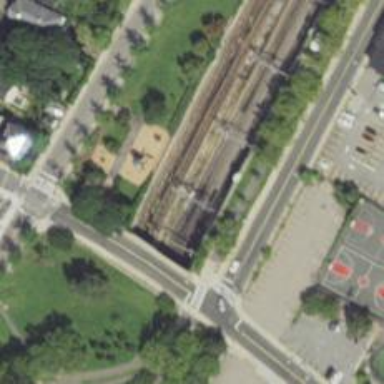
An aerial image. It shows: Railway junction.